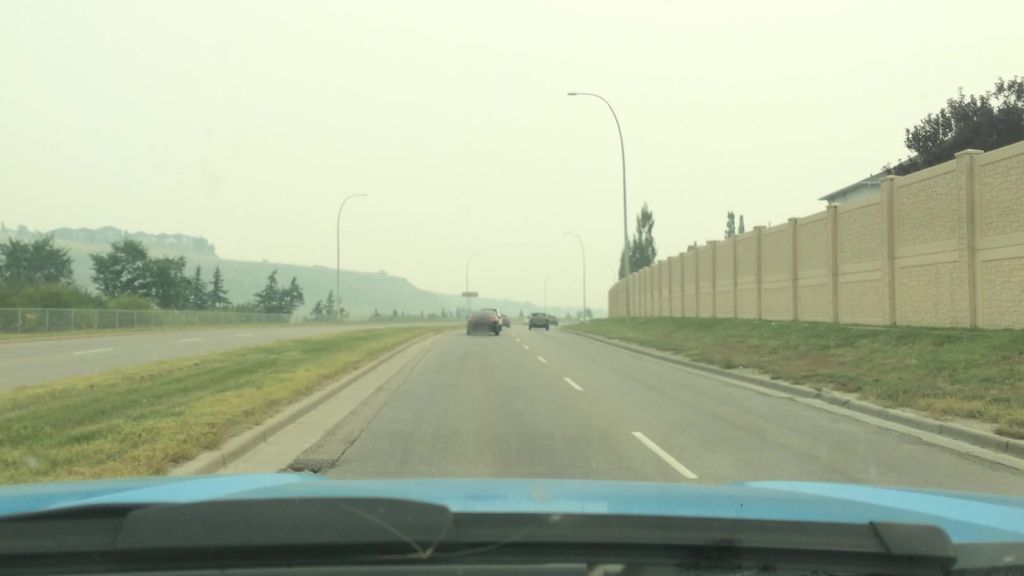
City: calgary